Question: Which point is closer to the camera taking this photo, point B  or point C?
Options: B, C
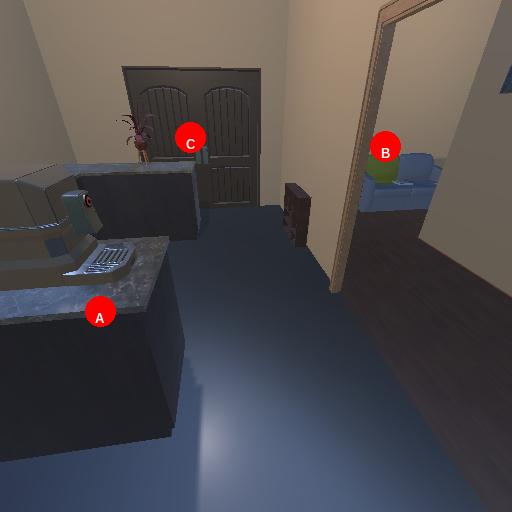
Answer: B